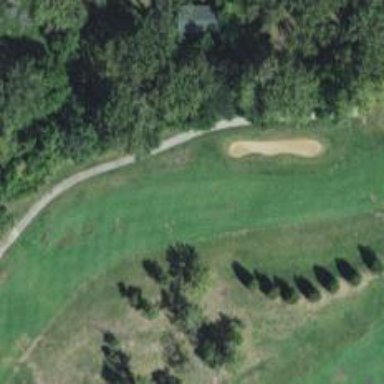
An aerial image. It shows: Well-maintained golf fairway within grassy area designated for the sport of golf.